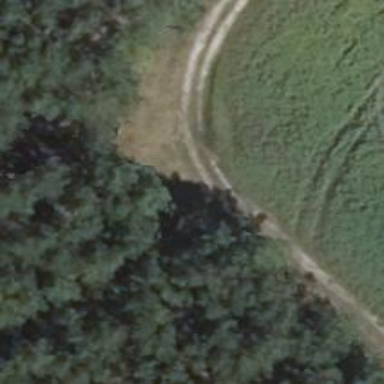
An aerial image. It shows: Sandy track road with grade 4 track type.